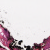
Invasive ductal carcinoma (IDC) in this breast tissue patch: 0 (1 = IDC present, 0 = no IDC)